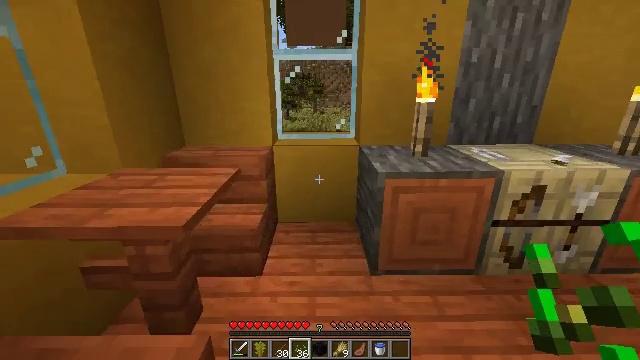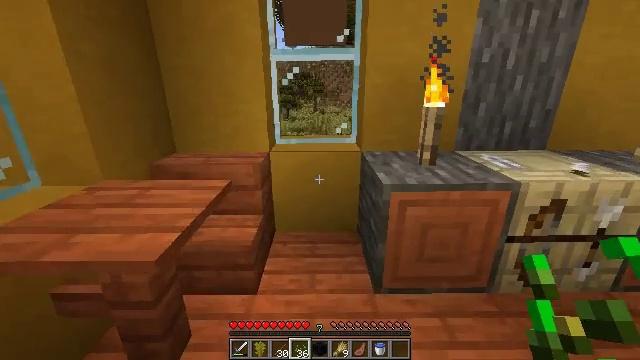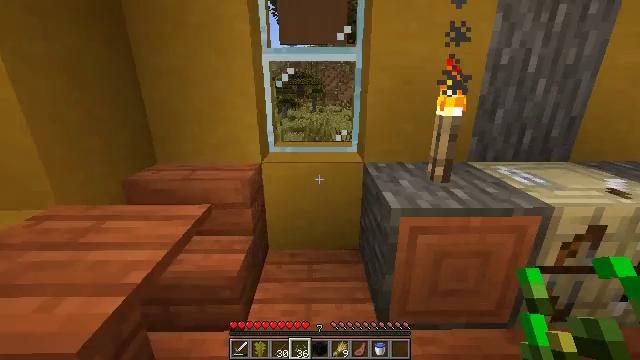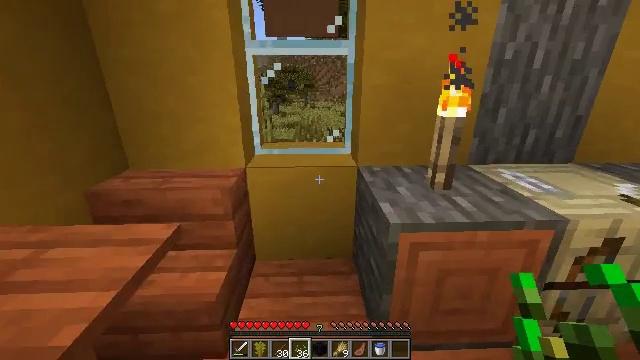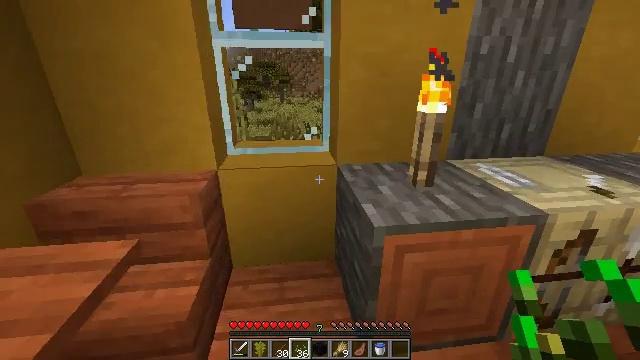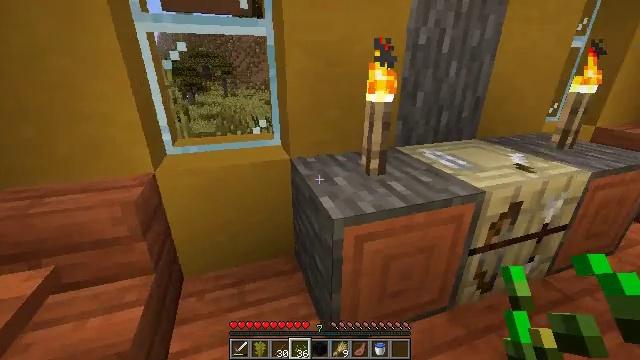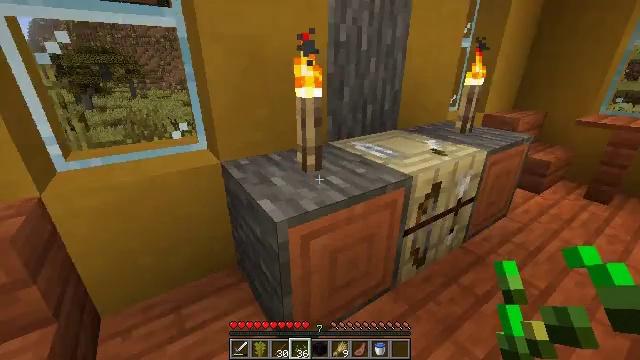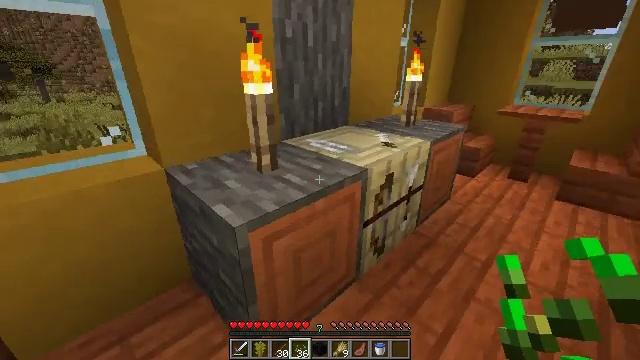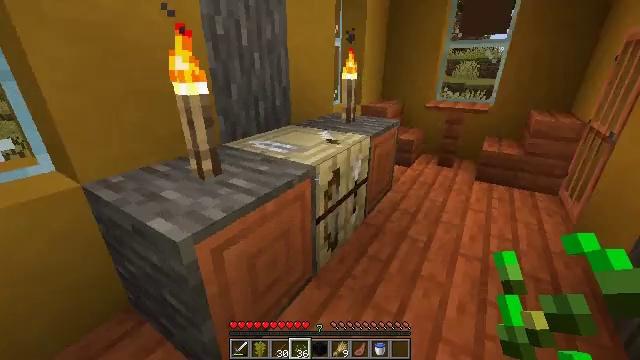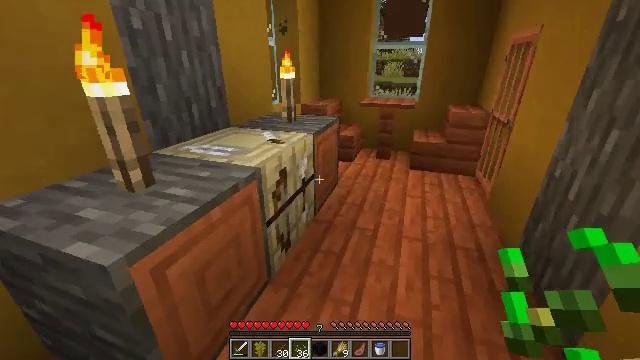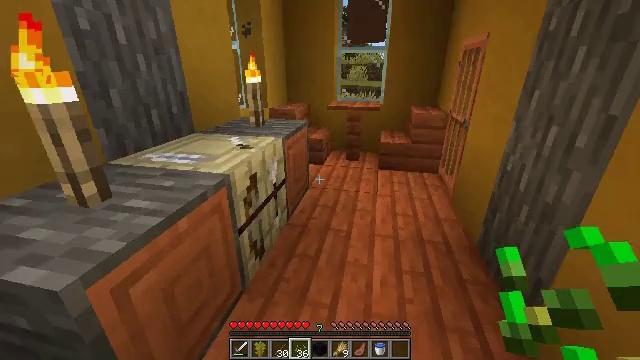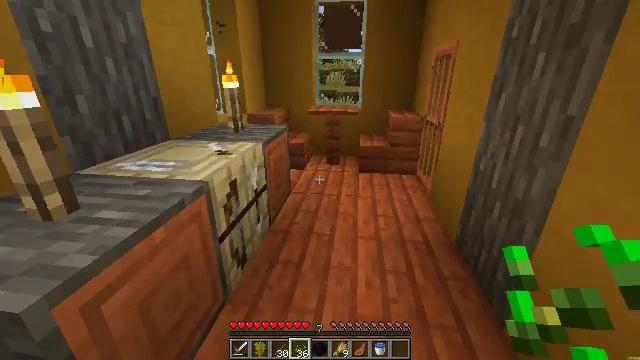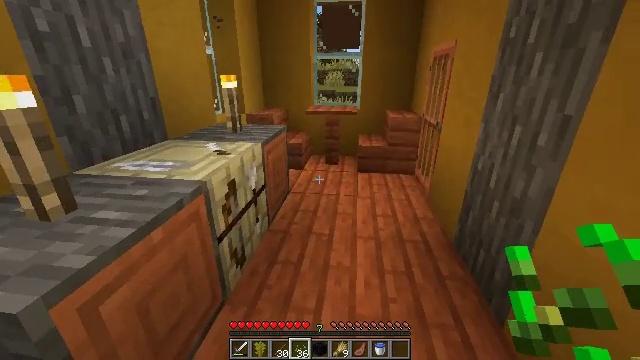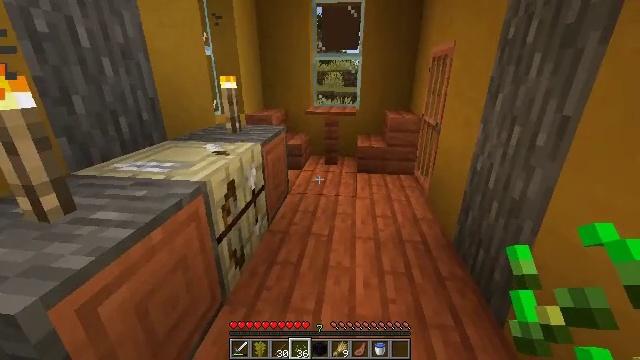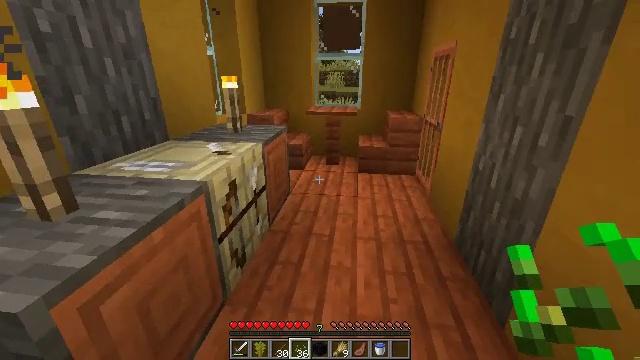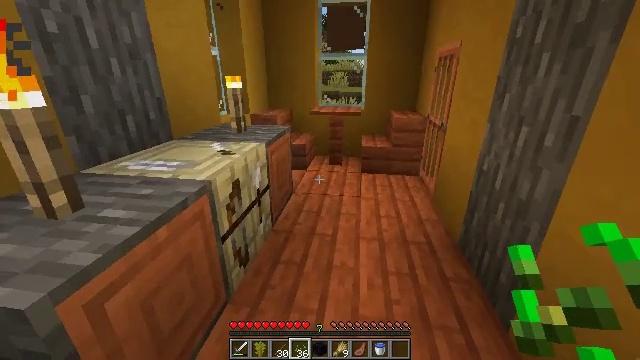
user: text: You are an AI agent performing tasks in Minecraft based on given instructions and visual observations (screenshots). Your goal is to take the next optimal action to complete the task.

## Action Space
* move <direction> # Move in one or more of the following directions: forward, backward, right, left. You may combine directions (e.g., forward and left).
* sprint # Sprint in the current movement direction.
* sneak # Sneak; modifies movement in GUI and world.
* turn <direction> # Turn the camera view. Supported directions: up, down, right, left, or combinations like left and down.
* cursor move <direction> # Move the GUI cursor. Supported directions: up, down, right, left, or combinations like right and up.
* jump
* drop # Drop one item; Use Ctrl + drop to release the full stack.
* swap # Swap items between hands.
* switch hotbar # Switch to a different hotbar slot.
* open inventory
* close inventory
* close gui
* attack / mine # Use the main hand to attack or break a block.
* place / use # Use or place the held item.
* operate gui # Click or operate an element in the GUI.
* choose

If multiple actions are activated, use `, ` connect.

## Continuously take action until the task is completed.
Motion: motion action
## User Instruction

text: Mine block fletching table.
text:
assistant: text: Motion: move forward
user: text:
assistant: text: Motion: move forward
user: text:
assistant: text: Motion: move forward, turn right
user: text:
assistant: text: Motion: turn right
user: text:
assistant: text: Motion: turn right and down
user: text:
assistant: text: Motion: turn right
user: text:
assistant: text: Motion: turn right
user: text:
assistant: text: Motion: turn right
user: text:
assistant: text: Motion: turn right
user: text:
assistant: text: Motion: turn right
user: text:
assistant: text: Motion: turn right and up
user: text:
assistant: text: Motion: no_op
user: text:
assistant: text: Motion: no_op
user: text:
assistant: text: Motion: no_op
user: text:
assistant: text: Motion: no_op
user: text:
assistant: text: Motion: move forward
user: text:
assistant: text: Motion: move forward
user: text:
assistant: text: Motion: move forward
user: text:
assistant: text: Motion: move forward
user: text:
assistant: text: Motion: move forward
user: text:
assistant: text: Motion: move forward, turn left
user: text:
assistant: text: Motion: move forward, turn left and down
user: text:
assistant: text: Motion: move forward, turn left and down
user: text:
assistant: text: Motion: move forward, turn left and down
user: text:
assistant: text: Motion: turn left
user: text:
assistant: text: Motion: turn left
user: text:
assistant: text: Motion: turn left
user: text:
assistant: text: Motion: turn left
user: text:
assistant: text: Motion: turn left
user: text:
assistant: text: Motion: no_op